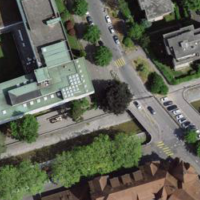
EUNIS habitat code: 53
Species observed at this site:
Chelidonium majus
Prunus lusitanica